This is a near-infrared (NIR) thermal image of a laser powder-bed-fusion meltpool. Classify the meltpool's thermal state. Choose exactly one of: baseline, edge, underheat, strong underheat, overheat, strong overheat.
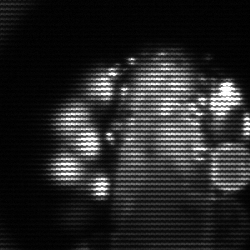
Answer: baseline